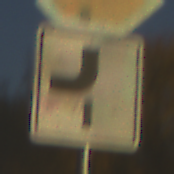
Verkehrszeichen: VerlaufVorfahrtsstrasse7
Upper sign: Stop
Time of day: SunriseSunset
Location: Outdoor (Nature)
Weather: Clear
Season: NotSpecified
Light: Natural